Question: One of my website is in framework 1.1 and its using first data payment gateway. we are migrating our servers and after migration purchase functionality has stopped working. now i am creating a test application with the same code of one page "the final purchase code" so that i could recognize the error. on the following code it is asking about the reference to "lpssl" dll, when i trying to add reference of this dll its giving me the following error:
please help me how can i do it.

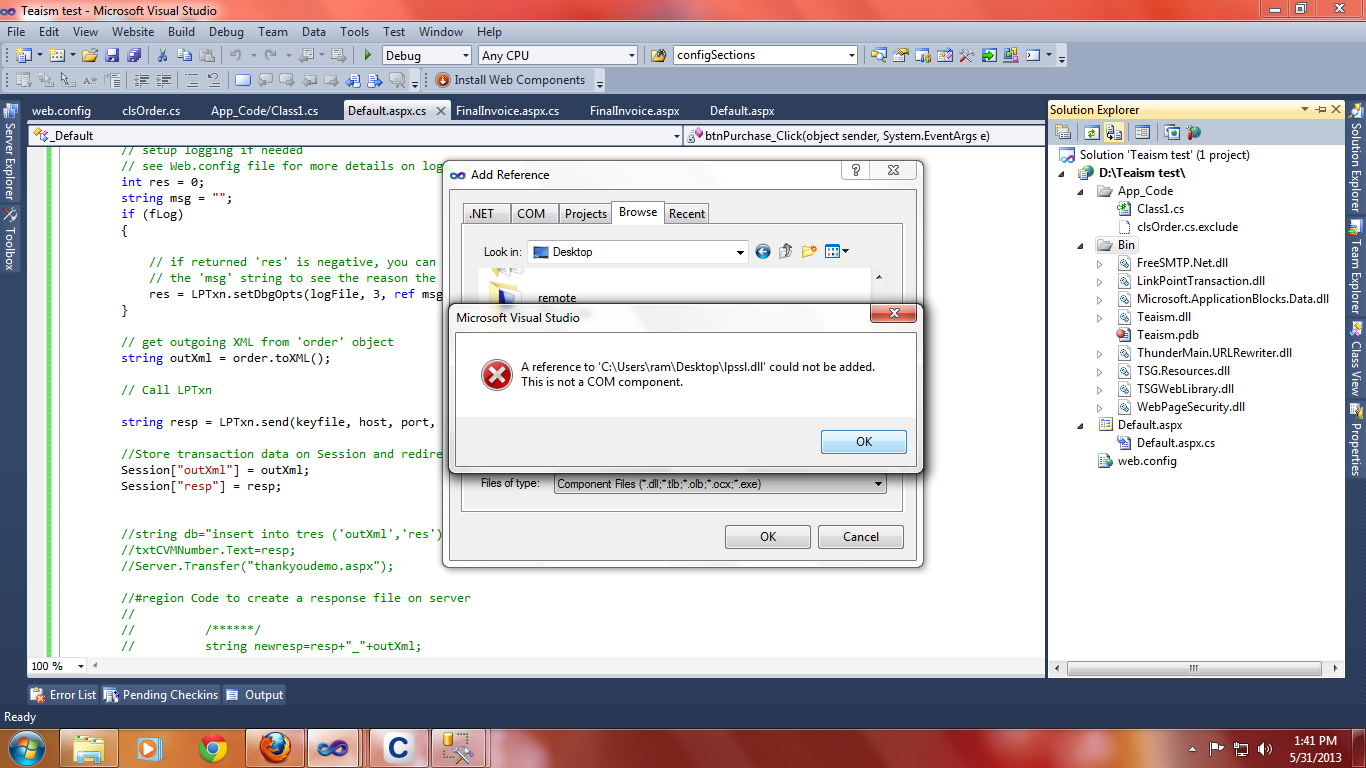
Answer: lpssl.dll is not a com component so you can't add its reference to your project.
For first data gatway integration you need to put lpssl.dll in you path (bin) folder.
For more details about first data gatway integration please visit blow link
<URL>
You can also contact to first data support team.
I hope it will help you .